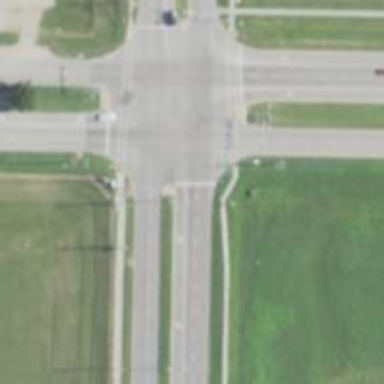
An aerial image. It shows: Solid stop line on the road marking.